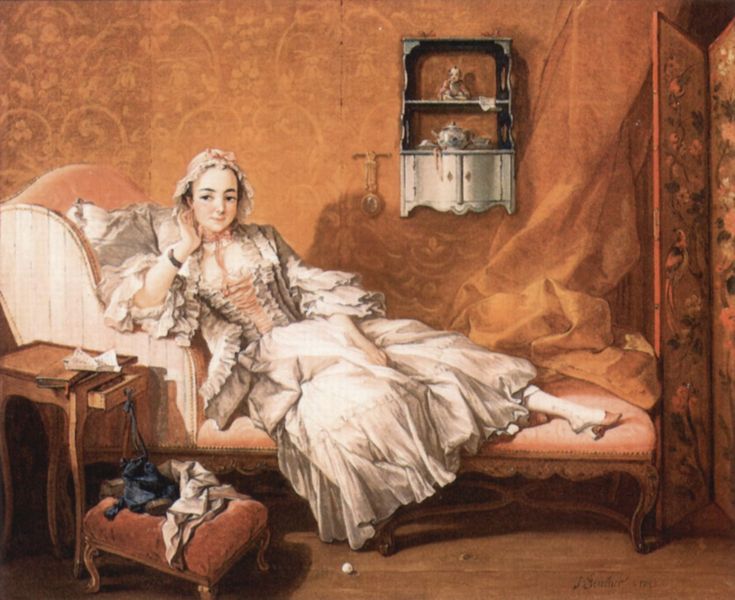
Titel: Porträt der Marie-Jeanne Buseau, Gattin des Künstlers
Künstler: François Boucher
Standort: New York (New York)
Institution: The Frick Collection
Schlagwörter: blätter, gemälde, weiß, mädchen, ocker, sitzen, blumen, braun, frau, holz, kleid, kleider, raum, schmuck, tisch, zimmer, dame, rot, ball, haube, muster, mütze, regal, wand, barock, falten, gesicht, kleidung, samt, hände, portrait, porträt, vorhang, gewand, interieur, sessel, stoff, blatt, perle, perlen, rokoko, rosa, kanne, adelige, kommode, schrank, schreibtisch, sofa, wohnzimmer, liegen, mieder, hocker, schemel, kissen, polster, tapete, büste, paravent, bett, schlafzimmer, schublade, tischchen, ankleiden, edel, rüschen, liegend, canapee, offen, buch, diwan, kugel, kugeln, tasche, schuh, damast, liege, wandschrank, armband, büchlein, tapet, brief, mittelalter, paravong, teekanne, chaiselongue, schränkchen, ausruhen, nachttisch, hausschuh, oragne, unordnung, fußschemel, trennwand, dinge, liegesofa, kopfhaube, kanapee, recamier, chaiselounge, brockattapete, murmel, nachtisch, spanischer vorhang, wandrega, barockzeit, wwandschrank, boudoire